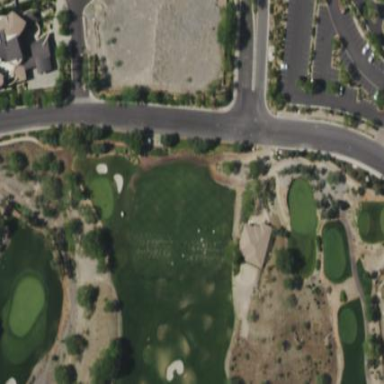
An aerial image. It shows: Grassy area designated as driving range for golf.